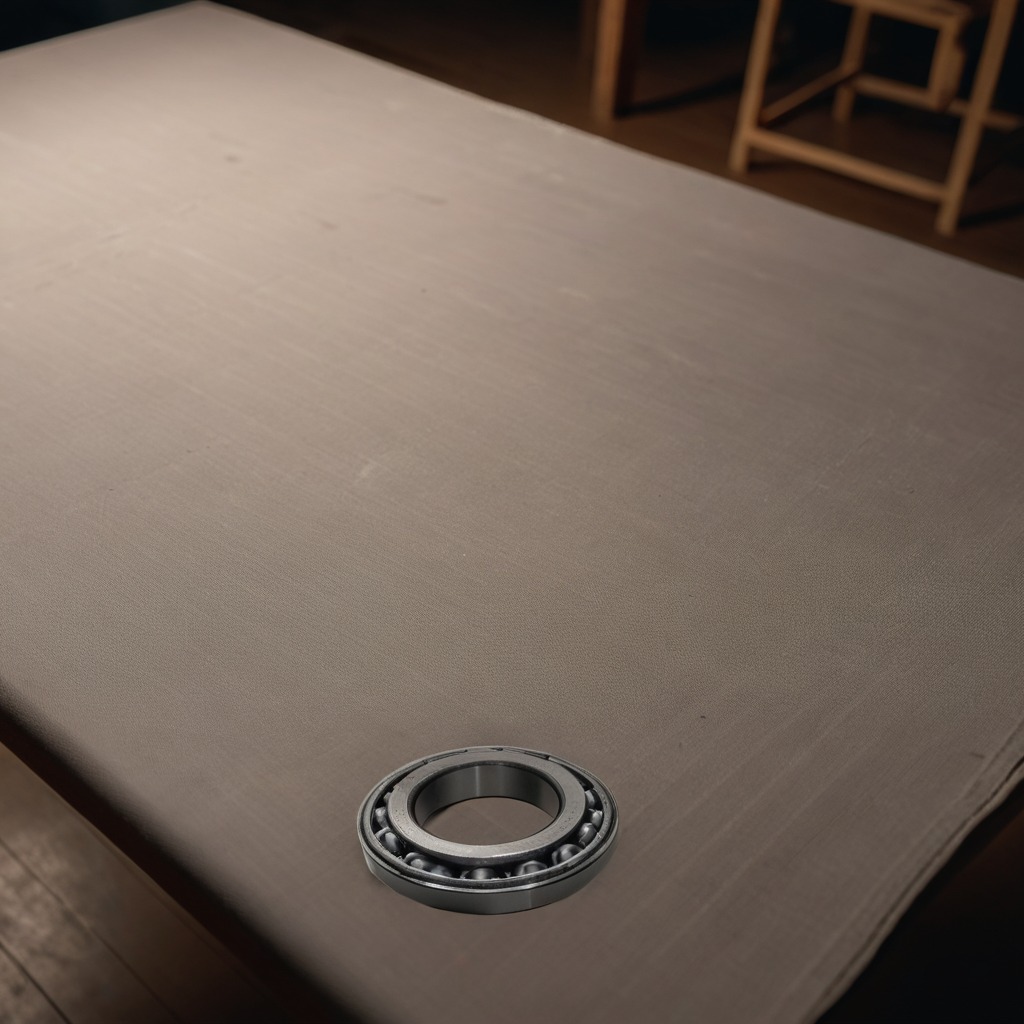
A metal ball bearing is lying on the wooden table.